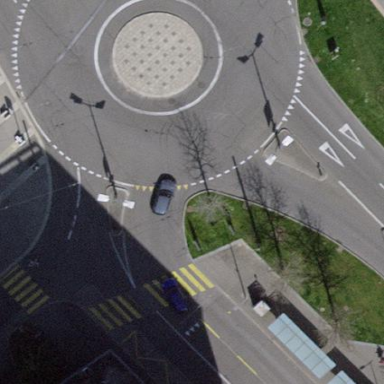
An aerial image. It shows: Primary highway with asphalt surface leading to roundabout. Trolley wire is present along the route.